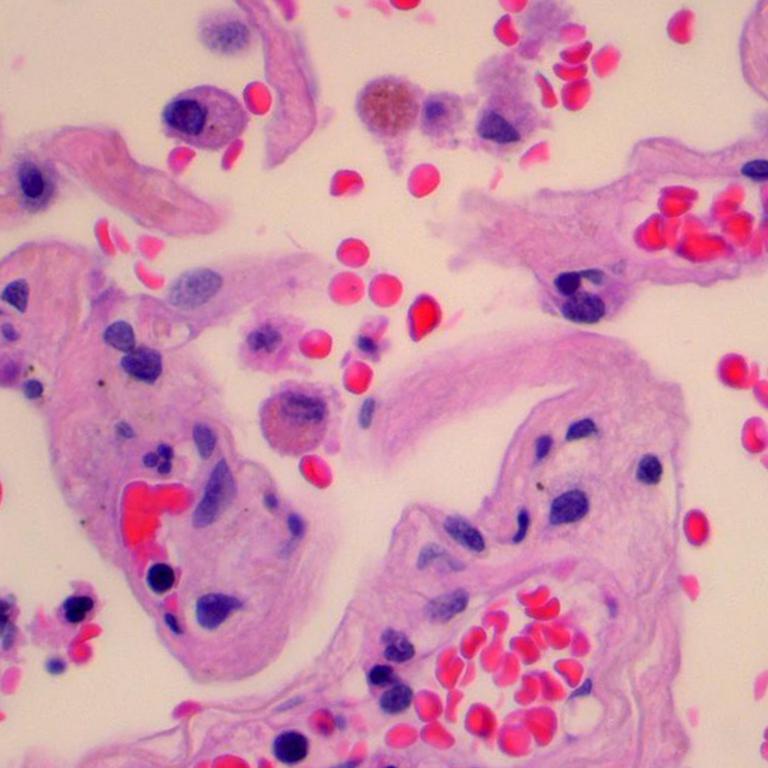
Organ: lung
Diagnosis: benign